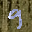
Label: 9